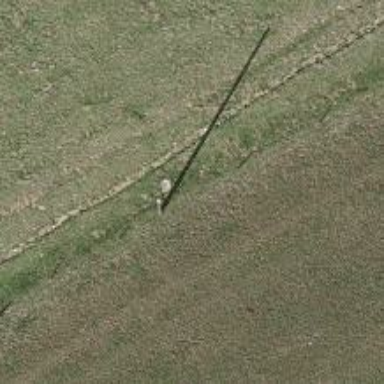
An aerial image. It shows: Minor power line with 3 cables.